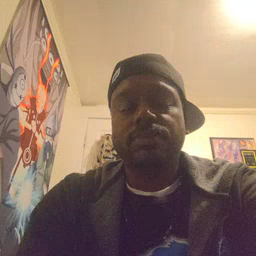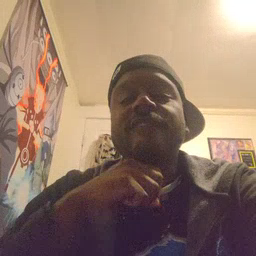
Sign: frog